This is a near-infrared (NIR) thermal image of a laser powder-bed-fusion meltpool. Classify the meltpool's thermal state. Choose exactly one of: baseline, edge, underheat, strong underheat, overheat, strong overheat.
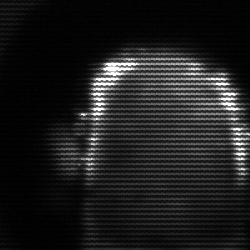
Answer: baseline